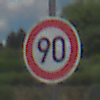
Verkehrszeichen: Geschwindigkeit90
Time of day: Midday
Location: Outdoor (Nature)
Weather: PartlyCloudy
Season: NotSpecified
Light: Natural